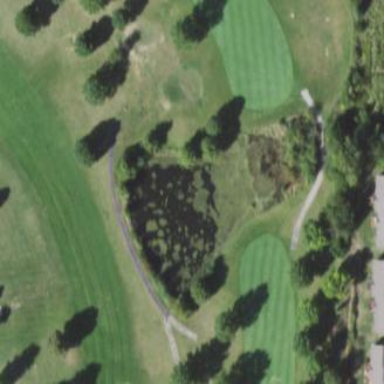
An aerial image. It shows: Water hazard on golf course.